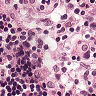
Metastatic tissue present: no